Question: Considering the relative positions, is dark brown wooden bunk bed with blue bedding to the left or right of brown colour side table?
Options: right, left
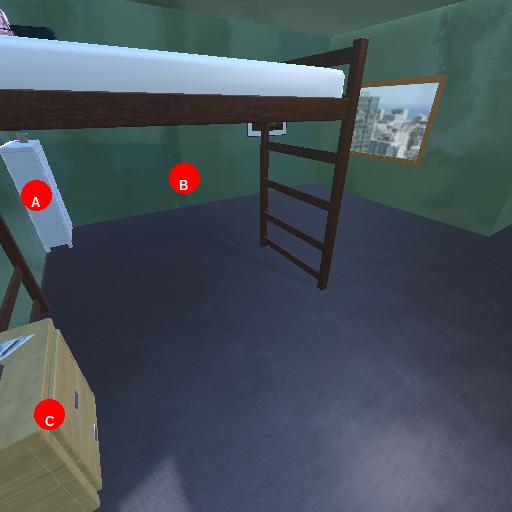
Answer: right